Field crop: tomato
Growth stage: 2
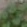
Species: solanum